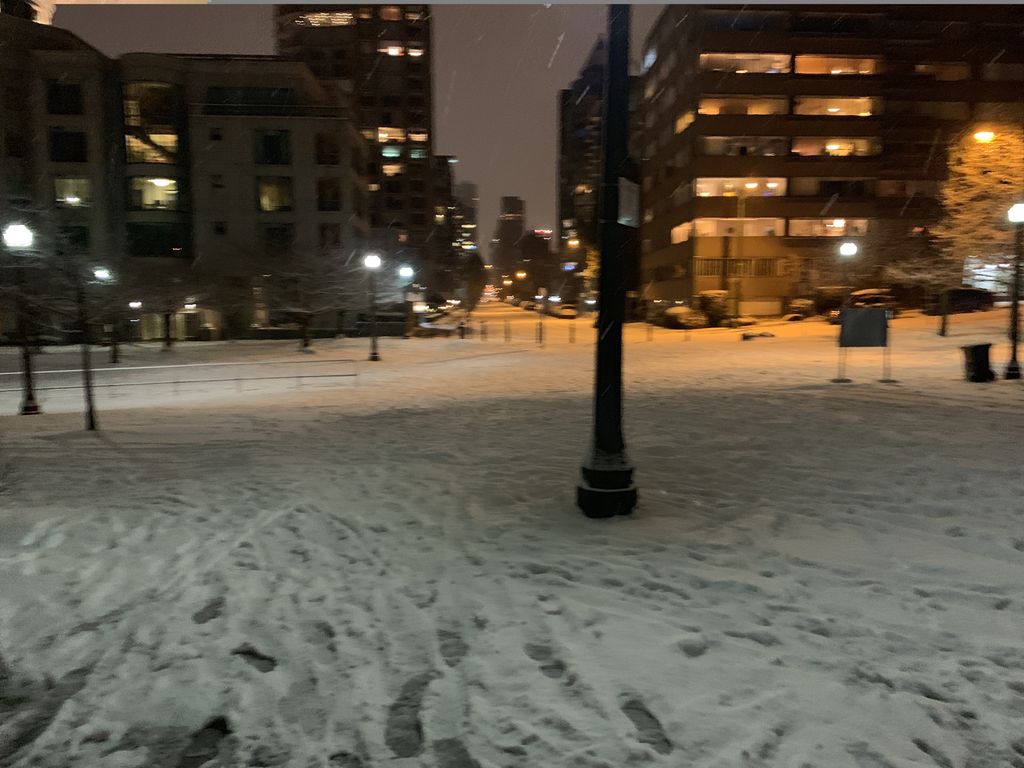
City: vancouver